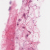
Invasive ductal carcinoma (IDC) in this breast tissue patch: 0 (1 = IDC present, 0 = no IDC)